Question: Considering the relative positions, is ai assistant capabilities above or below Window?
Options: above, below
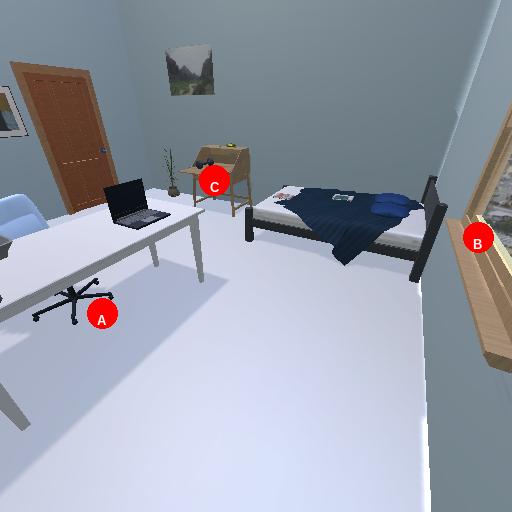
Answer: above